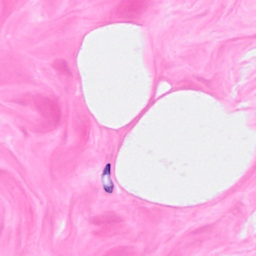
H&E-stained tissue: Breast